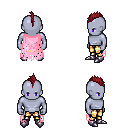
a pixel art fantasy rpg character, male body template, dark elf, purple skin, pink tattered cape, gold greaves, brunette mohawk hairstyle, metal boots, four views (front, back, left, right), 2x2 character sprite sheet, small pixel art, hard edges, no anti-aliasing